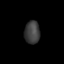
Tissue: lung
Cell type: Epithelial cells
Senescence score: 0.2345
Nuclear area (px): 343
Mean DAPI intensity: 61.676